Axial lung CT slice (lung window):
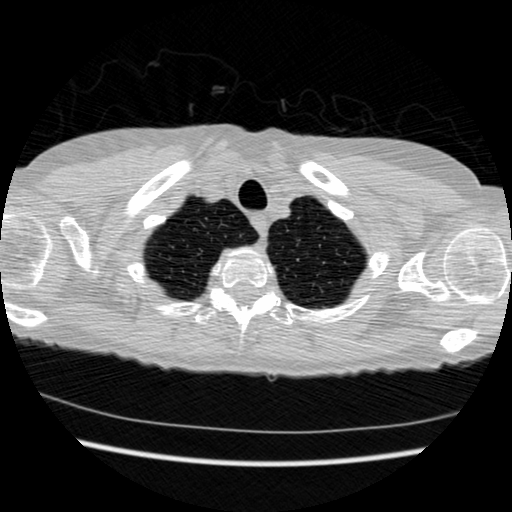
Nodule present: no